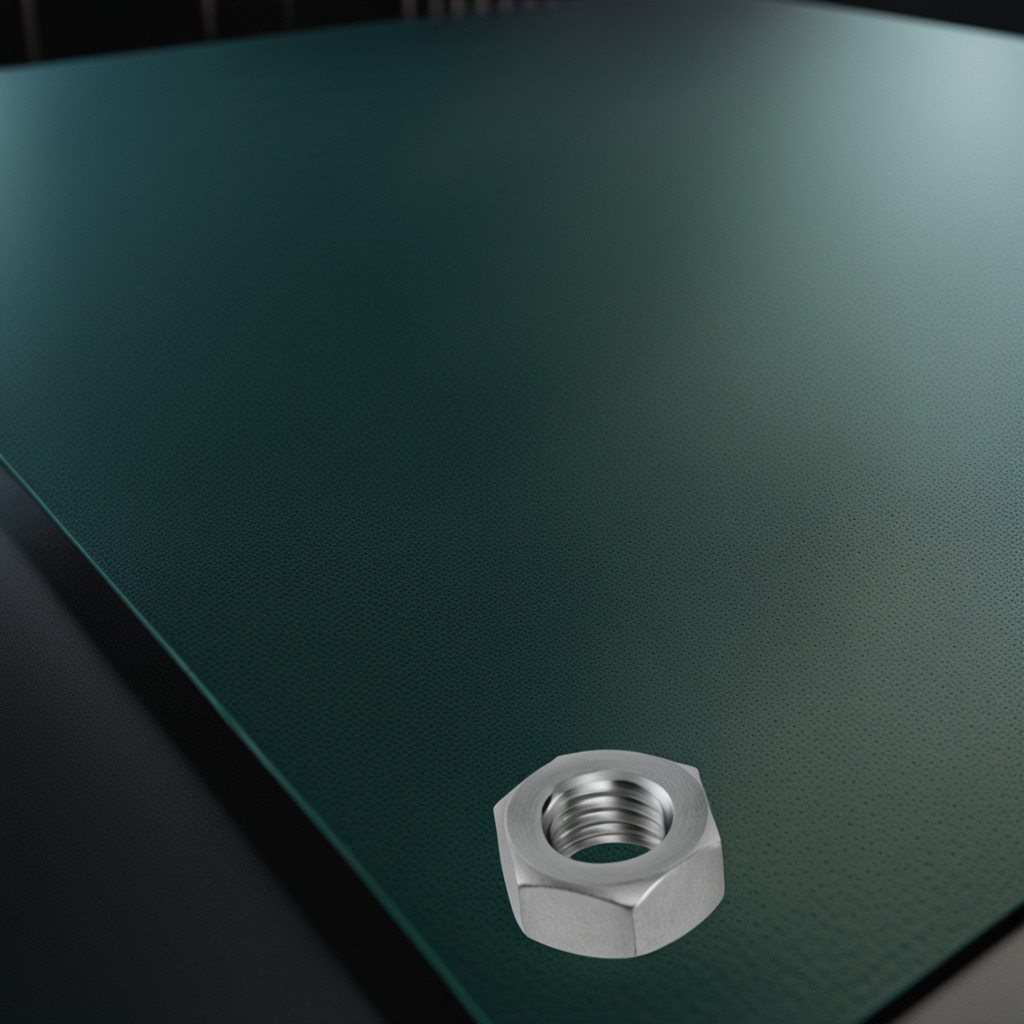
A metal nut lying on a green rubber mat inside a workshop at night.